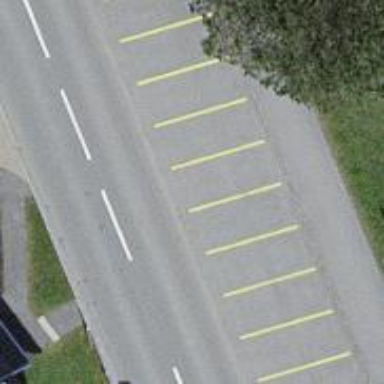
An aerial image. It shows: Parking area with asphalt surface.